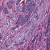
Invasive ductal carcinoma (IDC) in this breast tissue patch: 1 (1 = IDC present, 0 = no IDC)